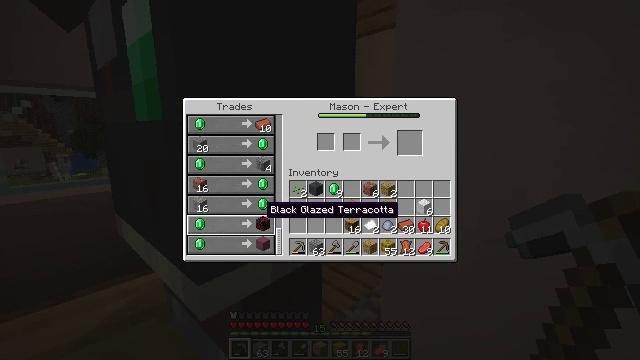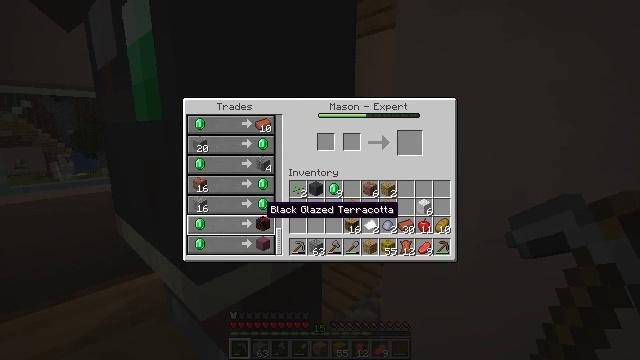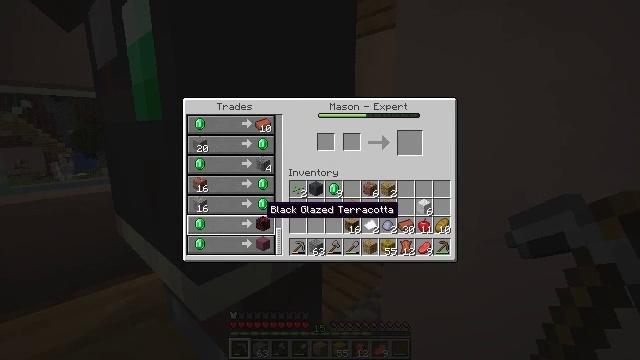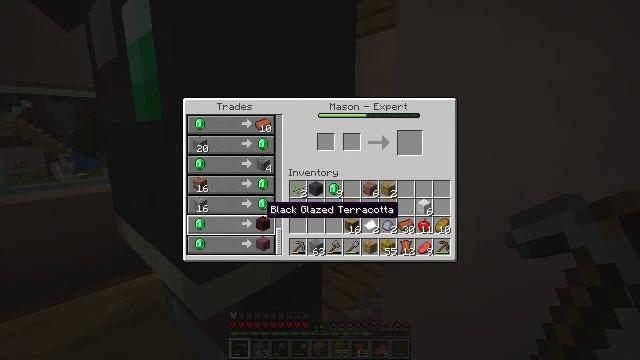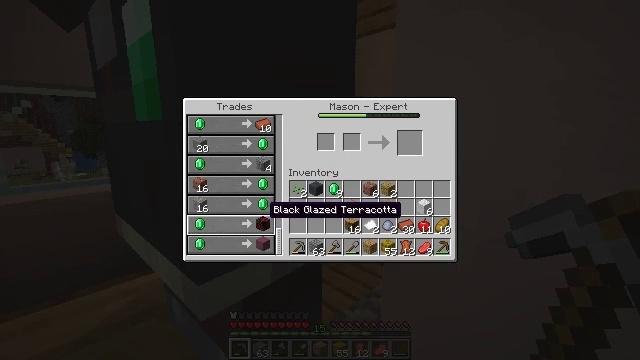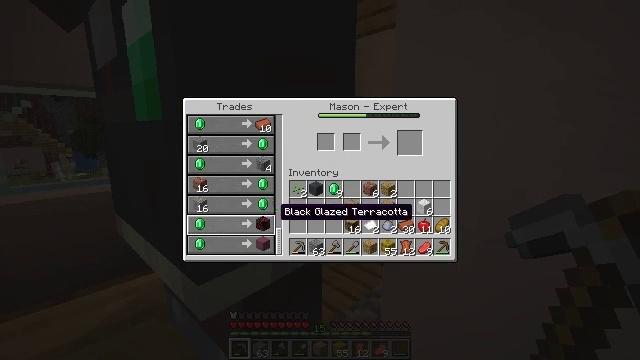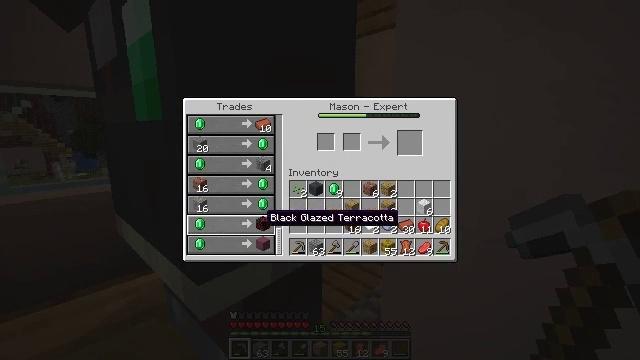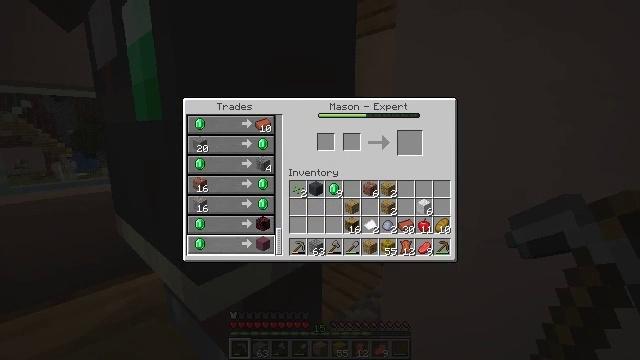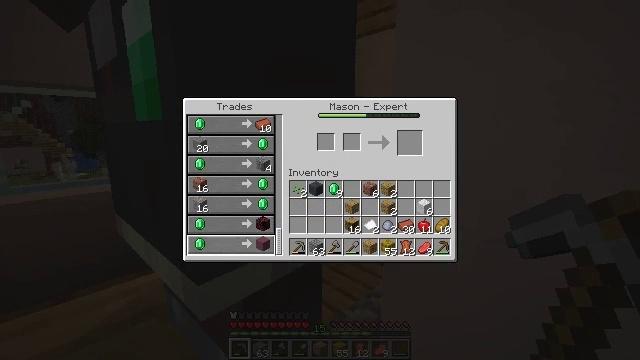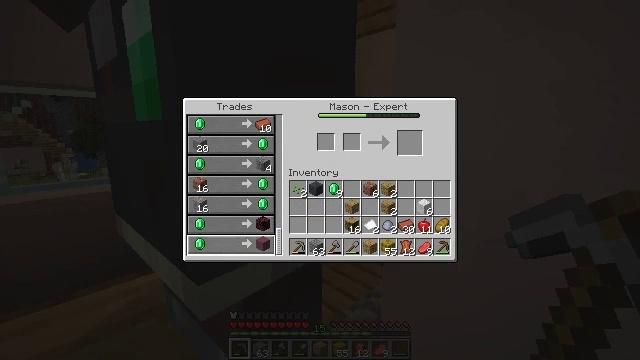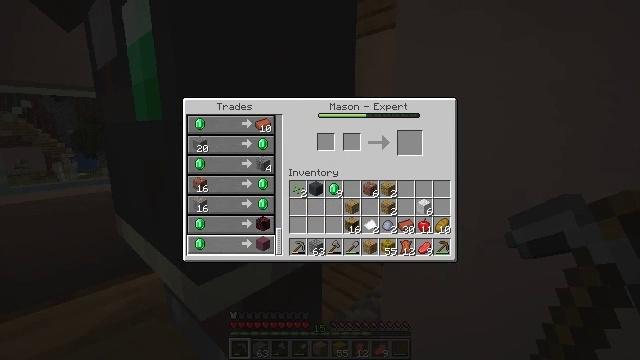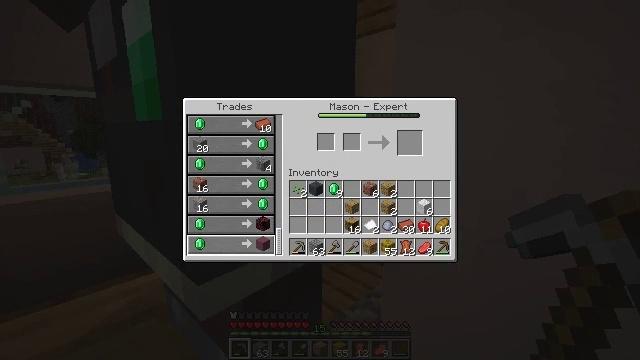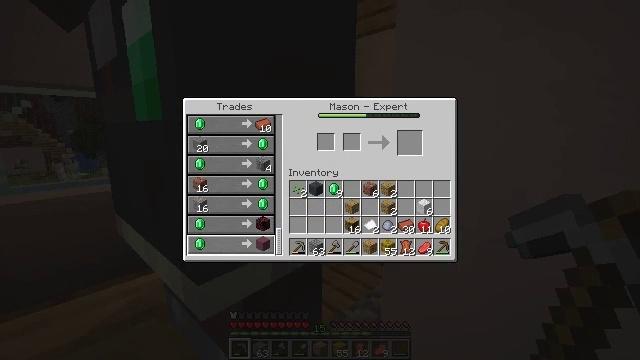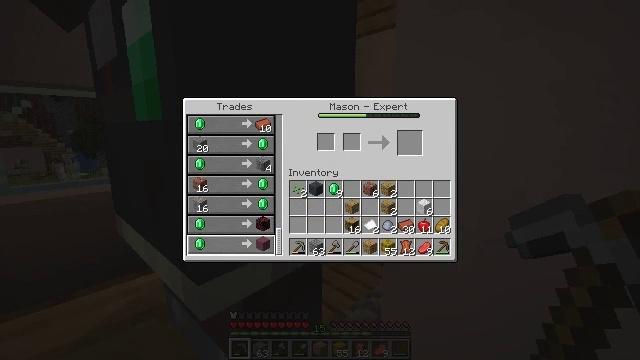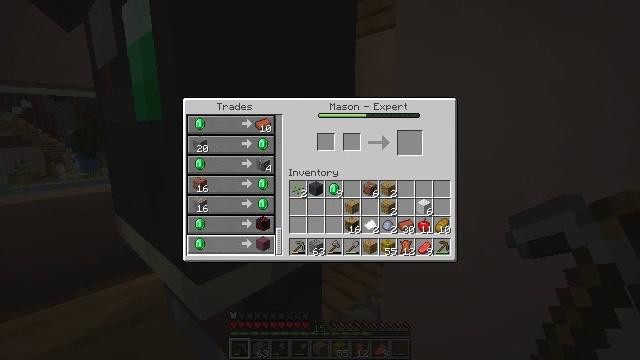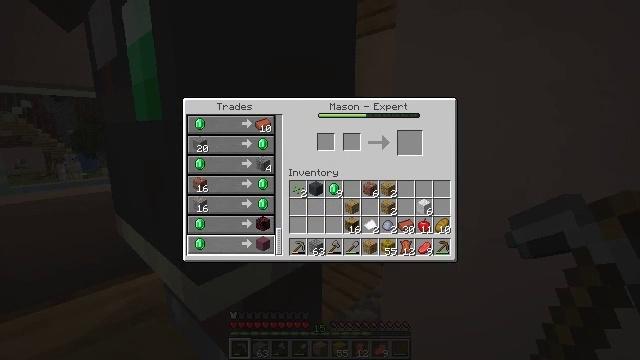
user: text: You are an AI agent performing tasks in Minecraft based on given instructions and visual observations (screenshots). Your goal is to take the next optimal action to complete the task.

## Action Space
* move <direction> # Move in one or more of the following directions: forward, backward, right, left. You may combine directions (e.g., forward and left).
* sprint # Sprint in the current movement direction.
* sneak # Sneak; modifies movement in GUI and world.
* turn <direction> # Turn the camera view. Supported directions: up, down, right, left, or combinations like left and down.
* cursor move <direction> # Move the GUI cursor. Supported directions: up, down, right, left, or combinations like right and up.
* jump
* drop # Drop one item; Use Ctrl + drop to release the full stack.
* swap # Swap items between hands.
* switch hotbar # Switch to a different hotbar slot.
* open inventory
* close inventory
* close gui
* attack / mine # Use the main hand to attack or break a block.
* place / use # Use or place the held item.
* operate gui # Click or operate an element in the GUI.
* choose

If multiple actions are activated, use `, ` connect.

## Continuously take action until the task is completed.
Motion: motion action
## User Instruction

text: Smelt a black glazed terracotta in the furnace.
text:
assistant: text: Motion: no_op
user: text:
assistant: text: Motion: no_op
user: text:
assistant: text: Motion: no_op
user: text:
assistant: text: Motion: no_op
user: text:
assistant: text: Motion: cursor move right
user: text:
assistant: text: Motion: cursor move left
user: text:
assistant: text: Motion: cursor move left and down
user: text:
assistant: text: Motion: cursor move down
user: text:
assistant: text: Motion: no_op
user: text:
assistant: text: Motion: no_op
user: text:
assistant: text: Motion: no_op
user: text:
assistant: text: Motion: no_op
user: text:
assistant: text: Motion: no_op
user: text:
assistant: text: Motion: no_op
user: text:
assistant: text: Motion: no_op
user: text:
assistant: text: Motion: no_op
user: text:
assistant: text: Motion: no_op
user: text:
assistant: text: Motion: no_op
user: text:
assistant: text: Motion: cursor move right
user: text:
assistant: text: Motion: no_op
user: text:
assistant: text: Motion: no_op
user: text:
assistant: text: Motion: no_op
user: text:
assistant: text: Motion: no_op
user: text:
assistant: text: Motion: no_op
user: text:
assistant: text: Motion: no_op
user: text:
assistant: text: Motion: no_op
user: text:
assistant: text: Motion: no_op
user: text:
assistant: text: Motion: cursor move up
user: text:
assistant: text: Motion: no_op
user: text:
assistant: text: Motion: no_op